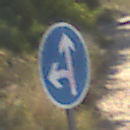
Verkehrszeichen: VorgeschriebeneFahrtrichtungGeradeausOderLinks
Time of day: MorningAfternoon
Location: Outdoor (Nature)
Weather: Clear
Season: NotSpecified
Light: Natural